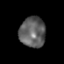
Tissue: prostate
Cell type: T cells
Senescence score: 0.7047
Nuclear area (px): 770
Mean DAPI intensity: 96.075